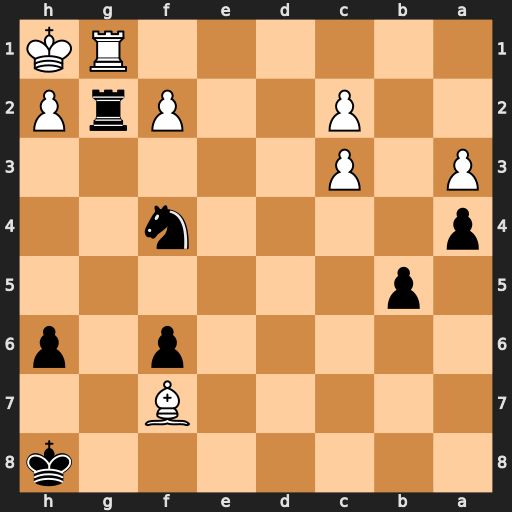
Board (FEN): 7k/5B2/5p1p/1p6/p4n2/P1P5/2P2PrP/6RK
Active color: b
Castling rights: -
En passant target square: -
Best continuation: Rxg1+ Kxg1 Kg7 Be8 Ne2+ Kf1 Nxc3